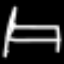
Label: bed